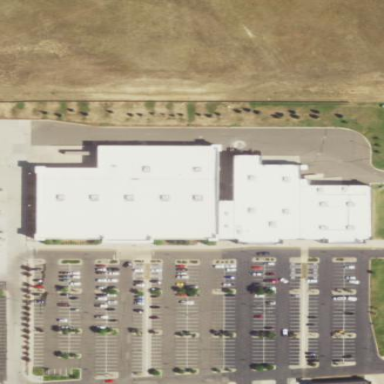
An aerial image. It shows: Retail building housing department store.